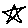
Label: star